Question: In my code I have the following enum
'''
public ennum BuySell {
buy('B', true, RoundingMode.DOWN, 1),
sell('S', false, RoundingMode.UP, -1 buy);
BuySell(char c, boolean isBuy, RoundingMode roundingMode, int mult) {
this.aChar = c;
this.isBuy = isBuy;
this.isSell = !isBuy;
this.roundingMode = roundingMode;
this.mult = mult;
}
BuySell(char c, boolean isBuy, RoundingMode roundingMode, int mult, BuySell oppositeAction) {
this(c, isBuy, roundingMode, mult);
this.opposite = oppositeAction;
oppositeAction.opposite = this;
}
}
'''
I save objects containing this enum through DB40 and when my system loads it loads those objects.
what I see is that the loaded objects contain ButSell with different object id .
Here you go :

you can see that one selling = 9570 and the other is 9576
My quoestion is - how does another instance of this enum is created ? isnt it static ?
How can I avoid it?
Thanks.
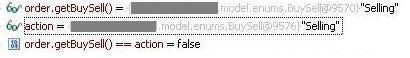
Answer: You can get multiple instances if
- - 'Unsafe'
Further investigation would be required to determine how to avoid this. e.g. Are you setting the class loader. Is the ClassLoader for the two object different? Does the library use Unsafe.allocateInstance ?
BTW: I would use BUY and SELL rather than buy and sell for enum constants.